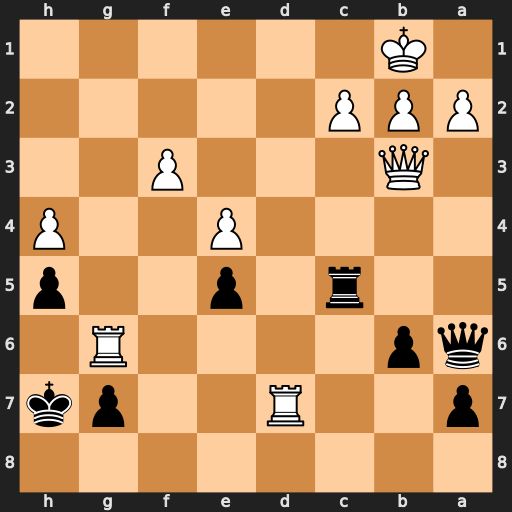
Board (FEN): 8/p2R2pk/qp4R1/2r1p2p/4P2P/1Q3P2/PPP5/1K6
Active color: b
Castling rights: -
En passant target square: -
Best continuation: Qf1+ Rd1 Qxd1#